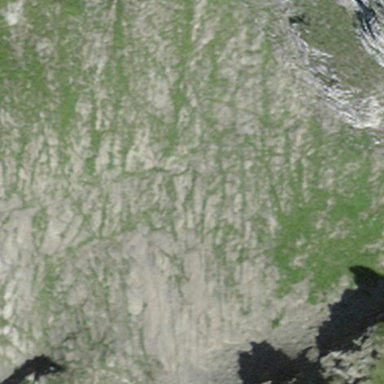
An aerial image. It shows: Scree landscape.